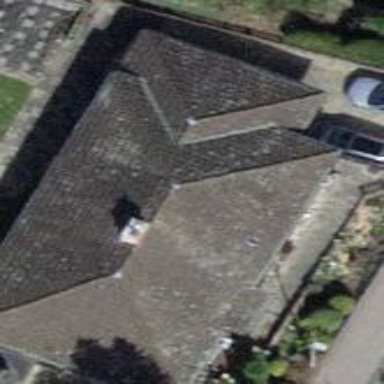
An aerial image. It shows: Building with tile roof.